九年级 · 度量几何学
如图, 在正方形纸片 $A B C D$ 中, 对角线 $A C 、 B D$ 交于点 $O$, 折叠正方形纸片 $A B C D$, 使 $A D$ 落在 $B D$ 上, 点 $A$ 恰好与 $B D$ 上的点 $F$ 重合. 展开后, 折痕 $D E$ 分别交 $A B 、 A C$ 于点 $E 、 G$.连接 $G F$.下列结论：(1) $\angle A G D=112.5^{\circ}$;
(2) $A D=2 A E ;$ (3) $S_{\triangle A G D}=S_{\triangle O G D}$
(4)四边形 $A E F G$ 是菱形;
(5) $B E=20 G$

其中正确结论的个数为 $(\quad)$
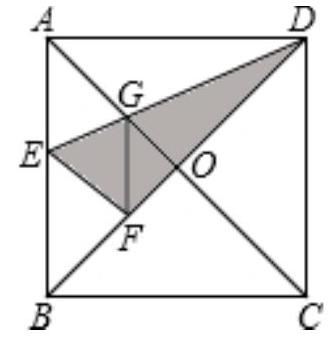
A. 0
B. 1
C. 2
D. 3
答案: D
解析: :在正方形纸片 $A B C D$ 中, 折叠正方形纸片 $A B C D$, 使 $A D$ 落在 $B D$ 上, 点 $A$ 恰好与 $B D$ 上的点 $F$重合,

$\therefore \angle G A D=45^{\circ}, \angle A D G=\frac{1}{2} \angle A D O=22.5^{\circ}$,

$\therefore \angle A G D=112.5^{\circ}$,

$\therefore$ (1)正确.

$\because \tan \angle A E D=\frac{A D}{A E}, A E=E F<B E$,

$\therefore A E<\frac{1}{2} A B$,

$\therefore \tan \angle A E D=\frac{A D}{A E}>2$,

$\therefore A D>2 A E$,

$\therefore$ (2)错误.

$\because A G=F G>O G, \triangle A G D$ 与 $\triangle O G D$ 同高,

$\therefore S_{\triangle A G D}>S_{\triangle O G D}$,

$\therefore$ (3)错误.

根据题意可得: $A E=E F, A G=F G$,

又 $\because E F / / A C$,

$\therefore \angle F E G=\angle A G E$,

又 $\because \angle A E G=\angle F E G$,

$\therefore \angle A E G=\angle A G E$,

$\therefore A E=A G=E F=F G$,

$\therefore$ 四边形 $A E F G$ 是菱形,

$\therefore$ (4)正确.

$\because$ 在等腰直角三角形 $B E F$ 和等腰直角三角形 $O F G$ 中, $B E^{2}=2 E F^{2}=2 G F^{2}=2 \times 2 O G^{2}$,

$\therefore B E=20 G$.
$\therefore$ (5)正确.

故其中正确结论的序号是: (1)(4)(5), 一共 3 个.

故选 $D$.